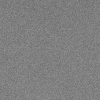
Atmospheric dust classification: dusty